Question: I have already opened my android application. I used url scheme, so that my app can be opened from the users email. But if i try to open my application from clicking email link from the web browser, it will open that application in separate window. (Please see my attached screen short picture) .
How to avoid my application to open twice separately?
'''
<activity
android:name="com.mYs3.MainActivity.flash_screen"
android:label="@string/app_name"
android:screenOrientation="portrait"
android:theme="@android:style/Theme.NoTitleBar.Fullscreen" >
<intent-filter>
<action android:name="android.intent.action.MAIN" />
<category android:name="android.intent.category.LAUNCHER" />
</intent-filter>
<intent-filter>
<data android:scheme="mYs3" />
<action android:name="android.intent.action.VIEW" />
<category android:name="android.intent.category.BROWSABLE" />
<category android:name="android.intent.category.DEFAULT" />
</intent-filter>
'''
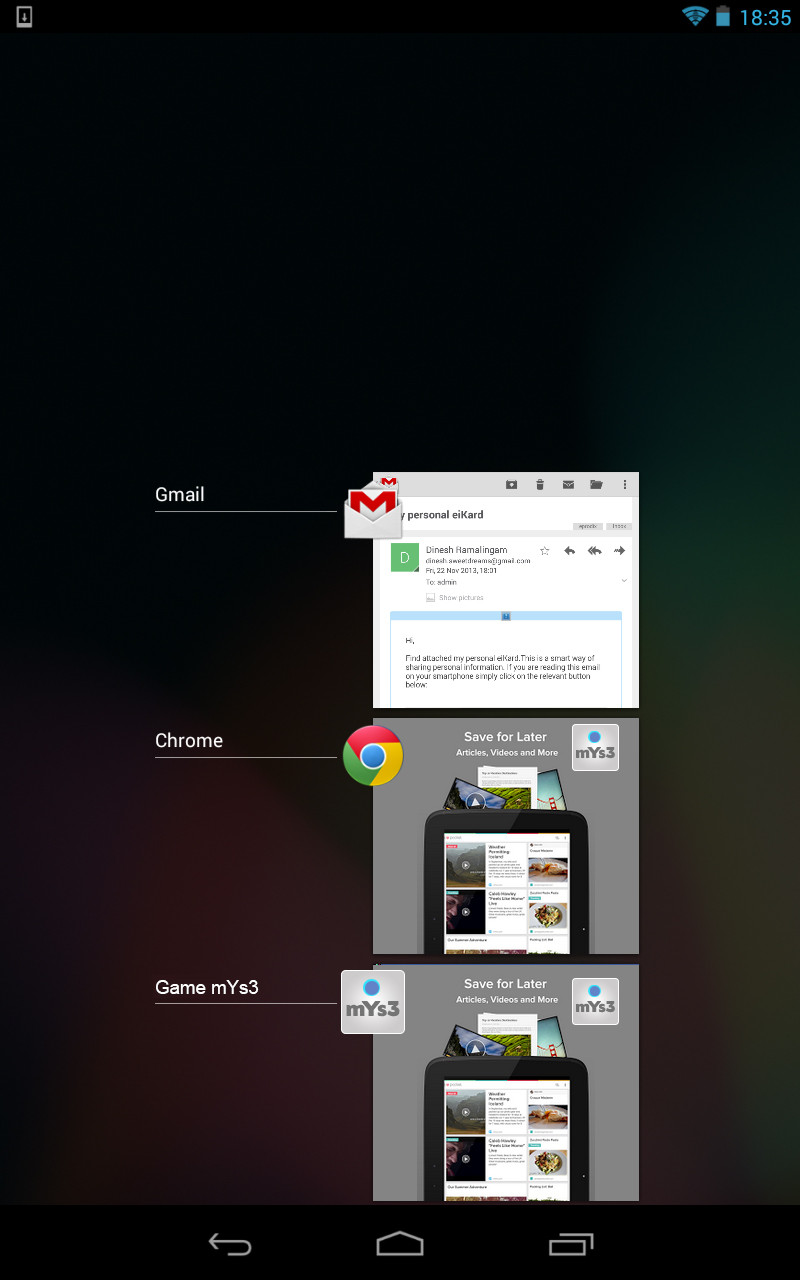
Answer: try this line in your activity block in manifest
'''
android:launchMode="singleTask"
'''